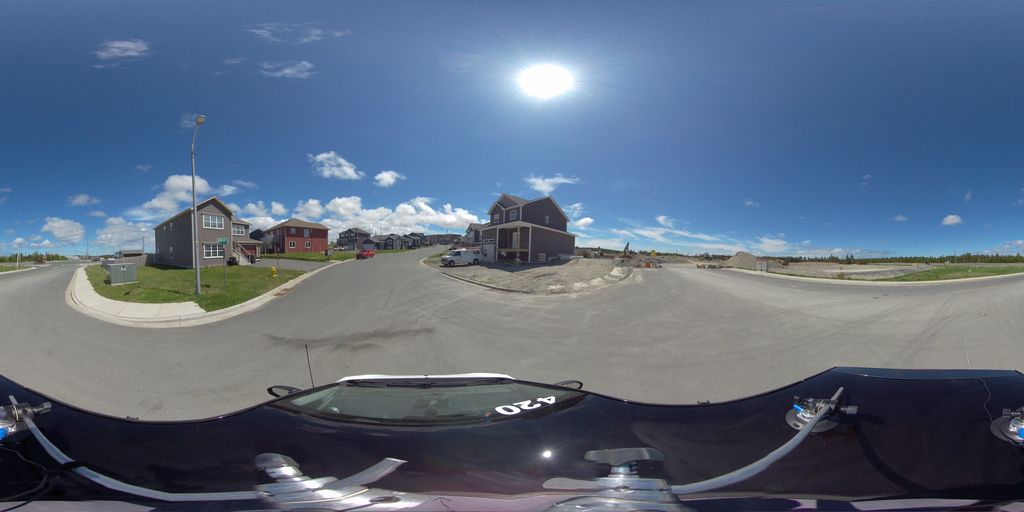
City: st_johns